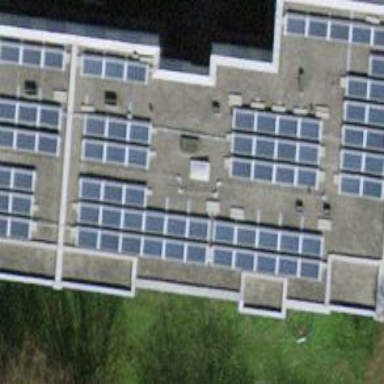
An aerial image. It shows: Solar power generator utilizing photovoltaic technology with solar photovoltaic panels.